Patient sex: F
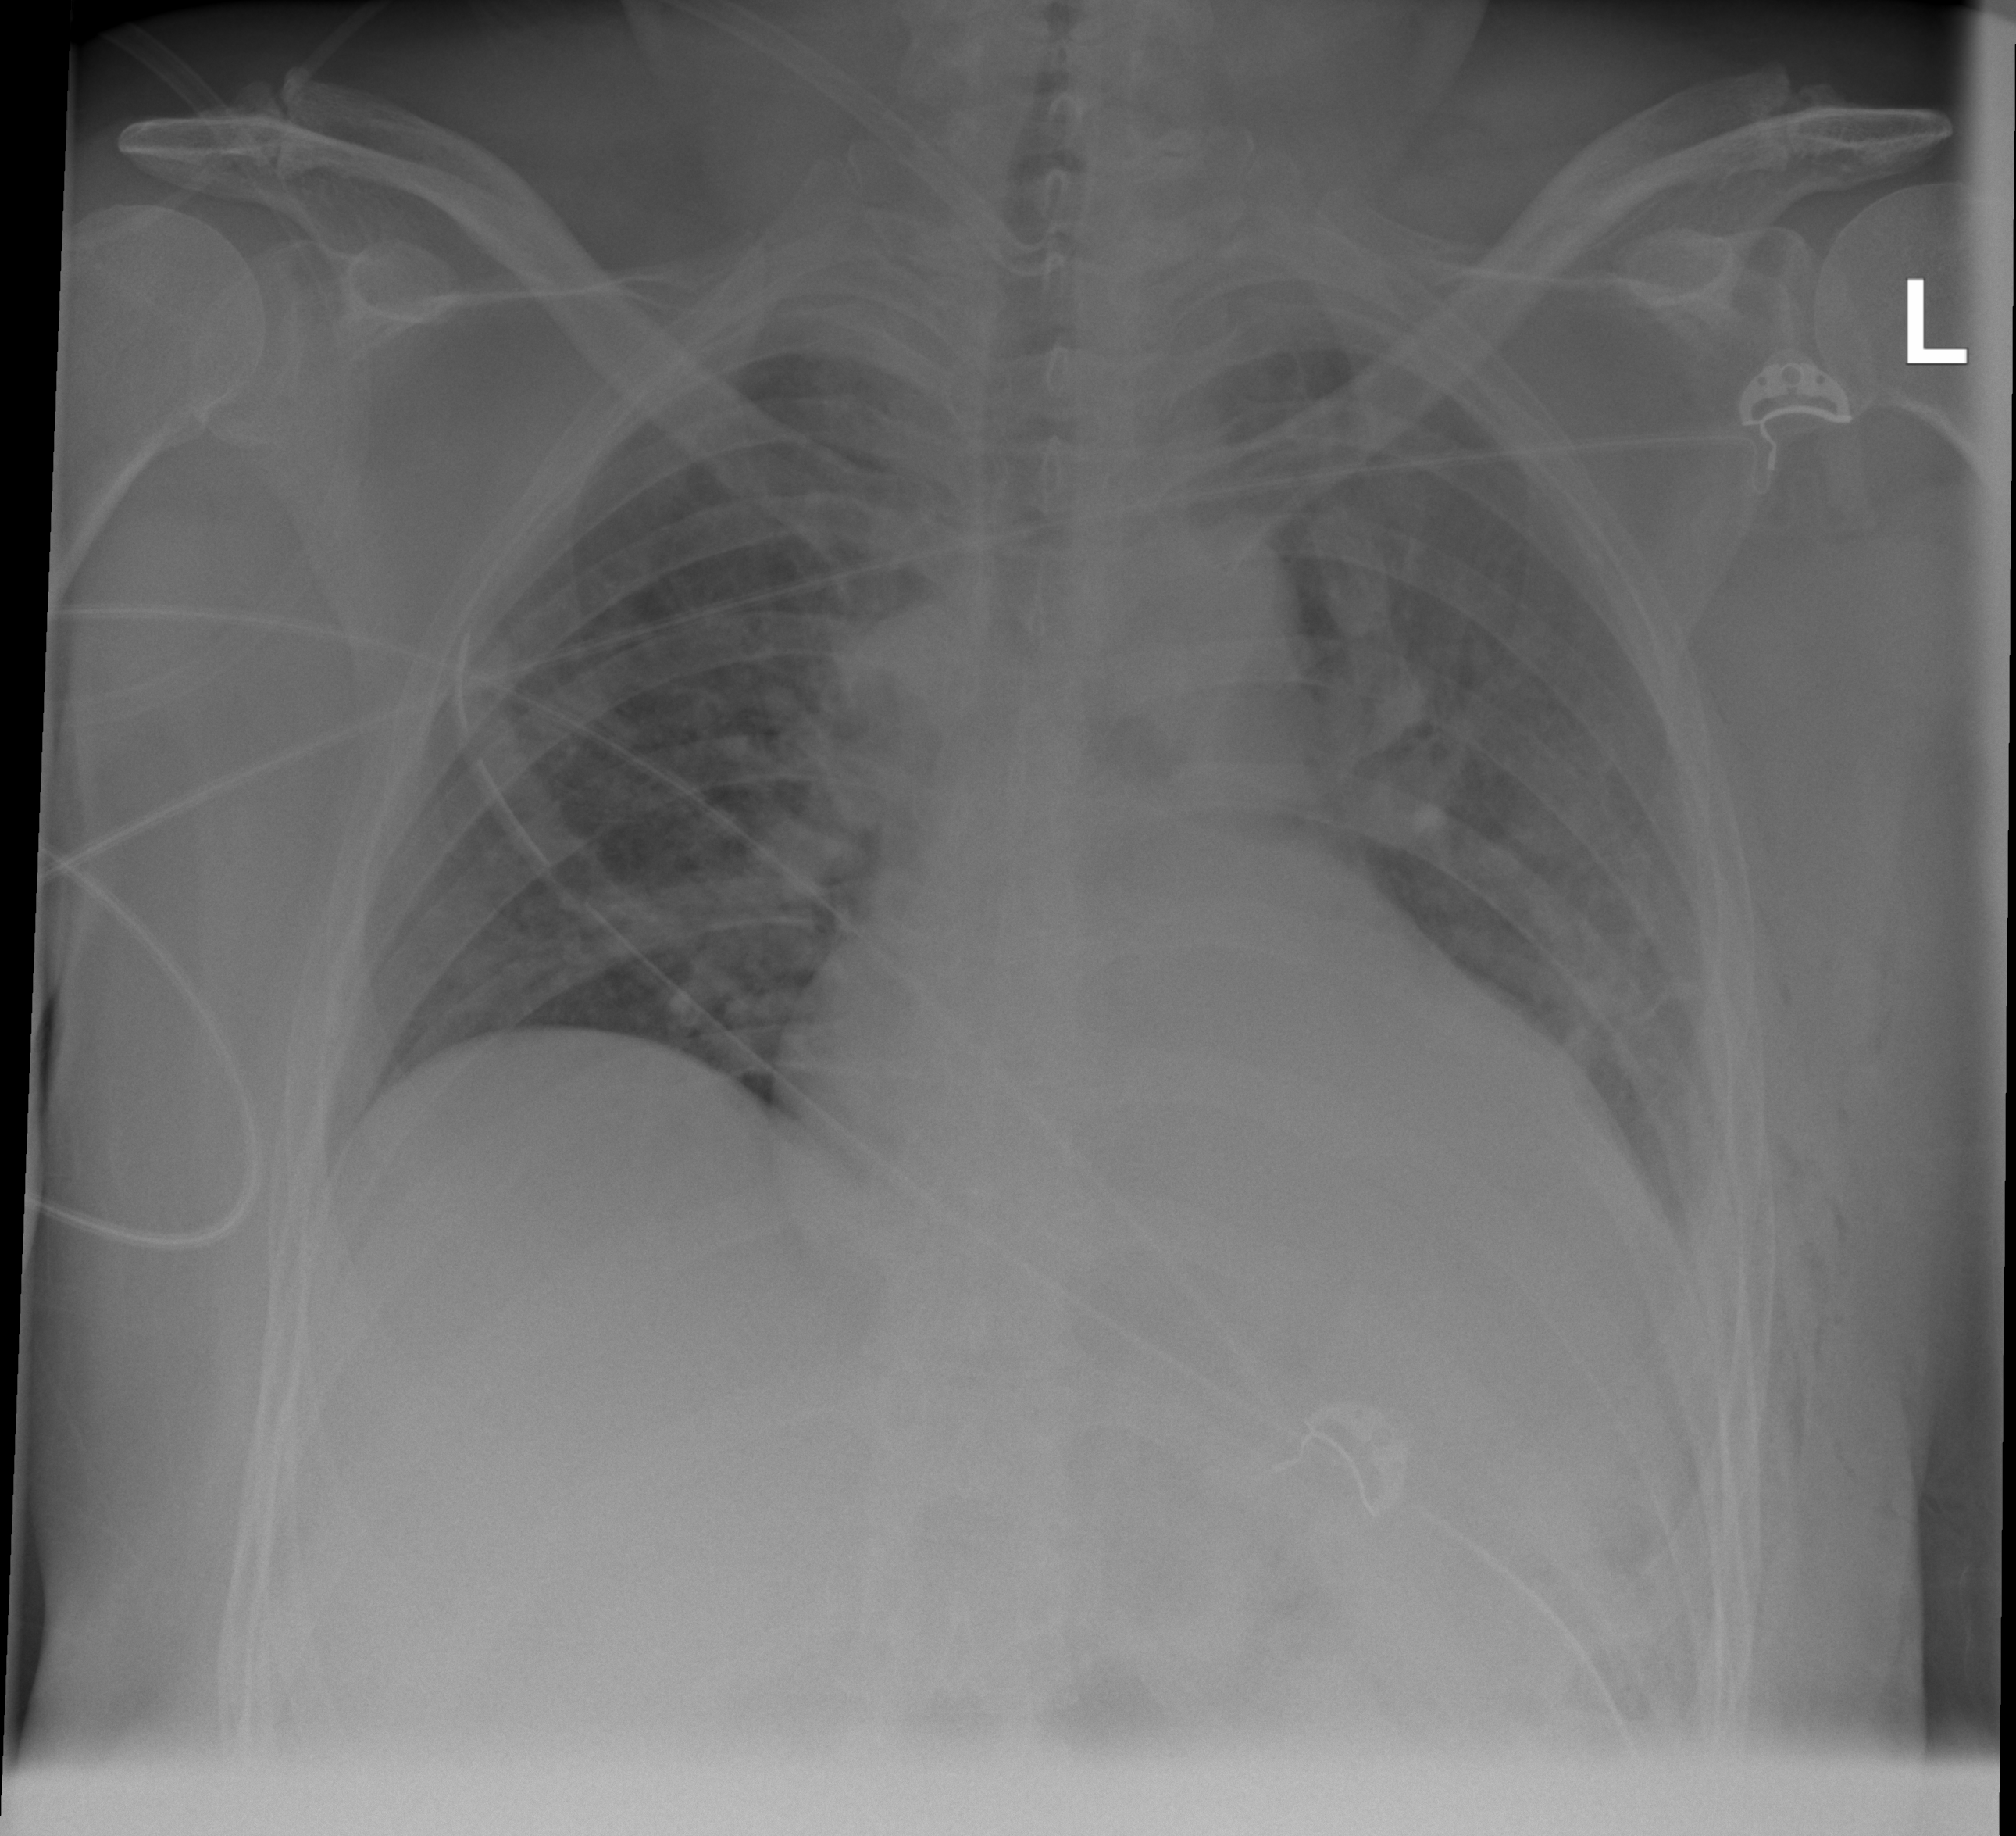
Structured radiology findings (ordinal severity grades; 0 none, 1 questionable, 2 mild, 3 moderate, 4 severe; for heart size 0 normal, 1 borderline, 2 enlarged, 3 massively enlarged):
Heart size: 2
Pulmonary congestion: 2
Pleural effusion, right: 0
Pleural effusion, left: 2
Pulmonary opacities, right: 0
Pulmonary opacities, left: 0
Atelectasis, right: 2
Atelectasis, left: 2